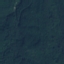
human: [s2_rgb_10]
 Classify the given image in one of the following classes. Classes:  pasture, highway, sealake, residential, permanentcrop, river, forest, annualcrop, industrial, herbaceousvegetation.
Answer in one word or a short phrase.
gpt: Forest